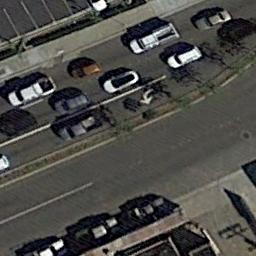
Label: freeway